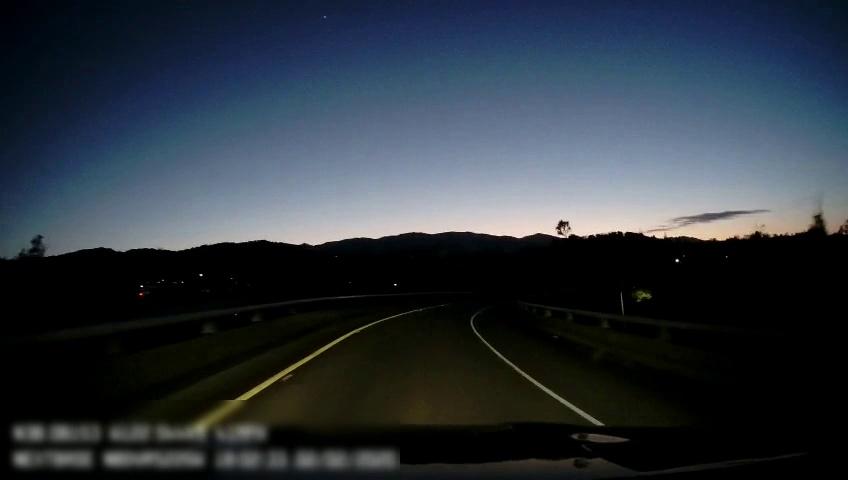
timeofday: Dusk/Dawn/Twilight
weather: Other
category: Drivable Space
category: Lanes | Alternate Lane
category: Lanes | Alternate Lane